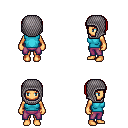
a pixel art fantasy rpg character, female body template, human, tanned skin, teal sleeveless shirt, magenta pants, red pageboy hairstyle, chain hood, four views (front, back, left, right), 2x2 character sprite sheet, small pixel art, hard edges, no anti-aliasing